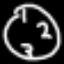
Label: clock